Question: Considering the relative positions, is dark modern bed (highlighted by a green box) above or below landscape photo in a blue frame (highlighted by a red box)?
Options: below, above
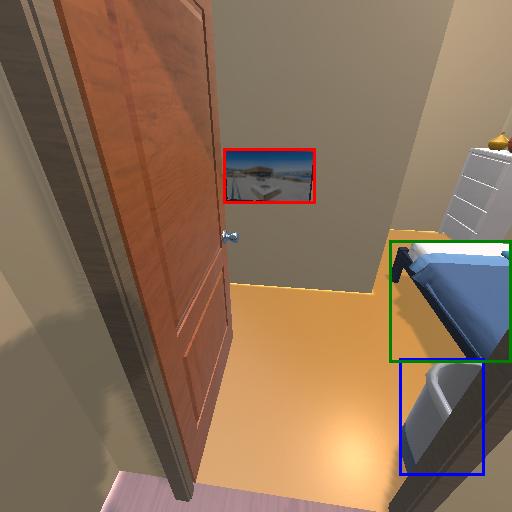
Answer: below